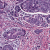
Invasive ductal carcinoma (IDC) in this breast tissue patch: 0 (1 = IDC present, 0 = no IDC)